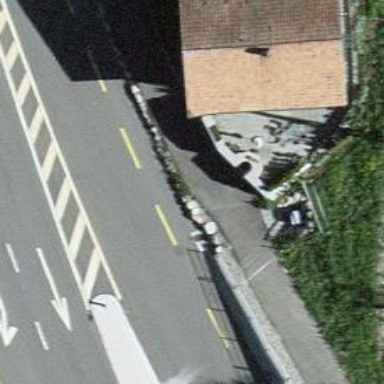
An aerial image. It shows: Bollard barrier.